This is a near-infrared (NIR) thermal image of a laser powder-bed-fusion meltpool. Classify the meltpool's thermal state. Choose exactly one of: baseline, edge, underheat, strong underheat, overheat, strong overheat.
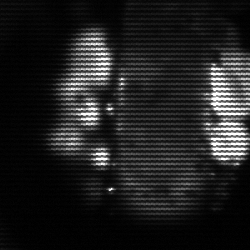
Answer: strong underheat